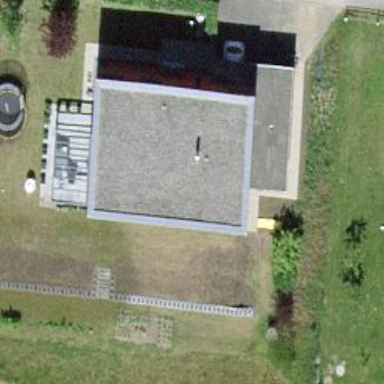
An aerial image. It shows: Simple and straightforward house.